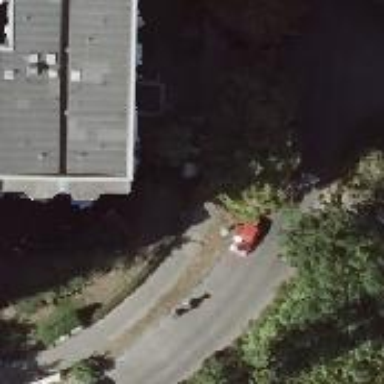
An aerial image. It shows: Sidewalk.